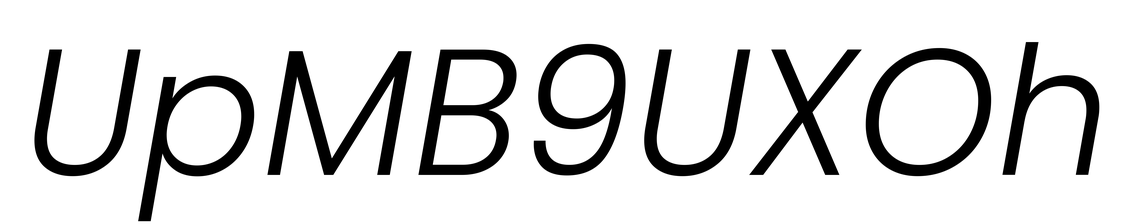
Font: Poppins-LightItalic